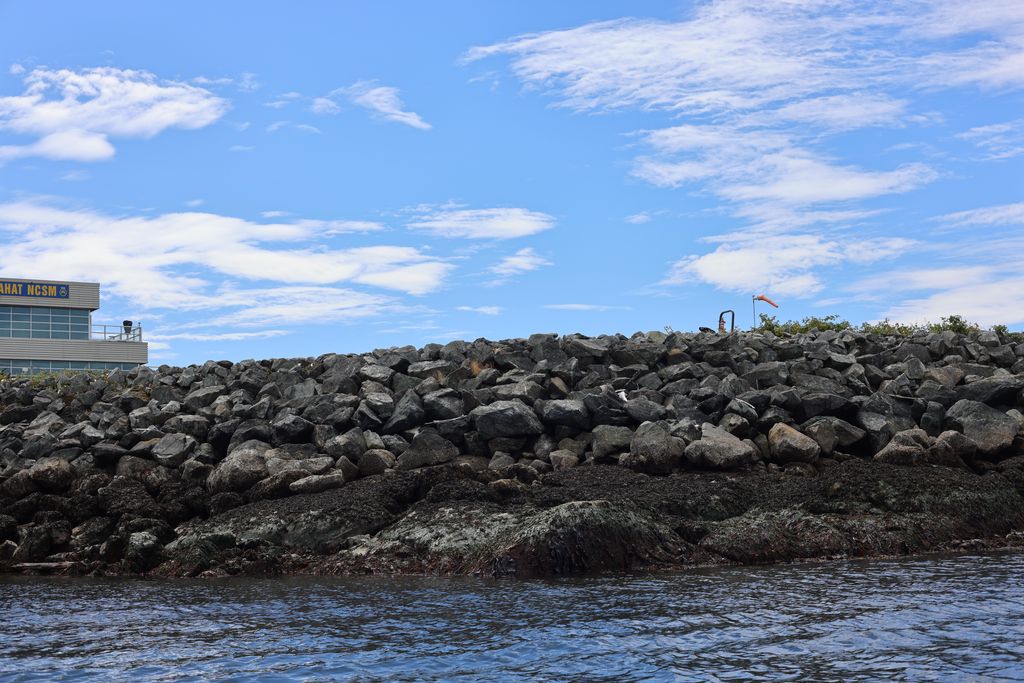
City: victoria